Aerial crown-view tile of a tropical tree (Barro Colorado Island, Panama), acquired 20250414:
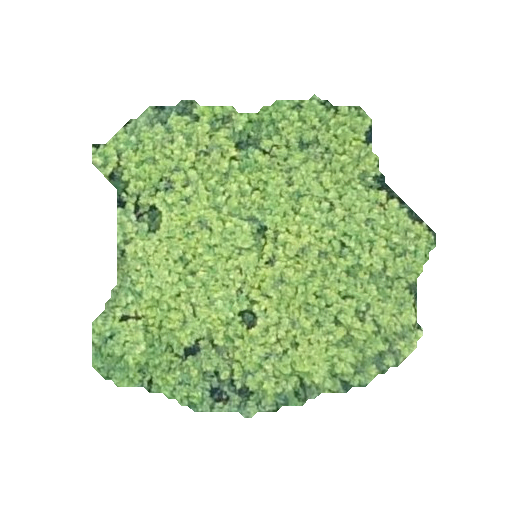
Species: Inga thibaudiana
GBIF accepted scientific name: Inga thibaudiana
Crown area: 125.781 m²